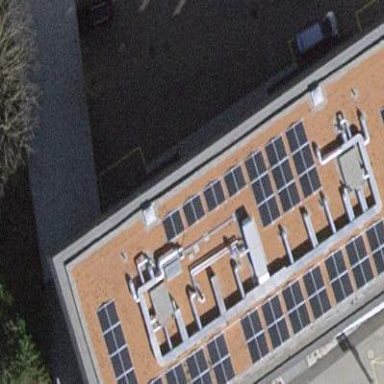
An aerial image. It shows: Solar power generator with photovoltaic panels.